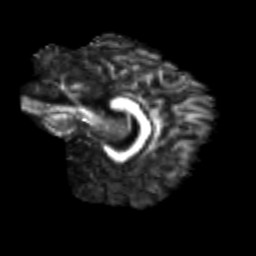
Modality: FA
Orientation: sagittal
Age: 25
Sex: male
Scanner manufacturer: siemens
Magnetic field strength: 3 T
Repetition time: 3.5 s
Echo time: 0.125 s